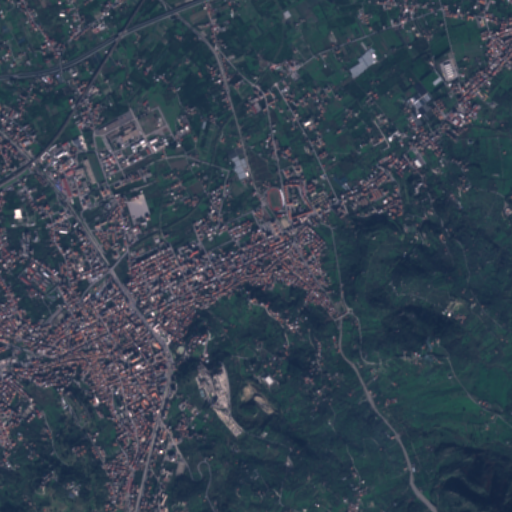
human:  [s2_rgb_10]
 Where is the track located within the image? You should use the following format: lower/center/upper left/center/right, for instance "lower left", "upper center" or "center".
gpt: The track is located in the center of the image.
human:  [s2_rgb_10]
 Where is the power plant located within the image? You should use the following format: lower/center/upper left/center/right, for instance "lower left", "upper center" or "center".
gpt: There is no power plant in the image.